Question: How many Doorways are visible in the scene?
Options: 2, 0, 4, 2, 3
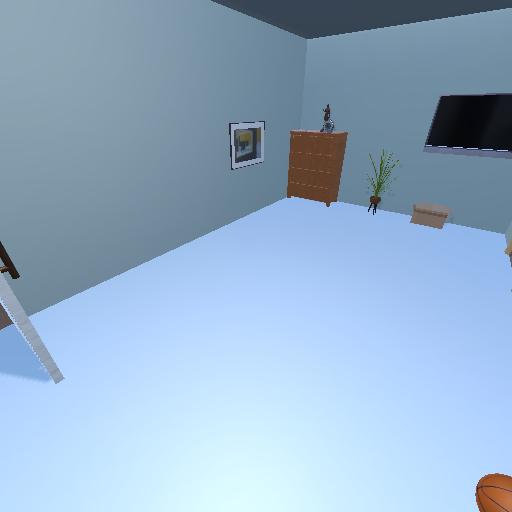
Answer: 2